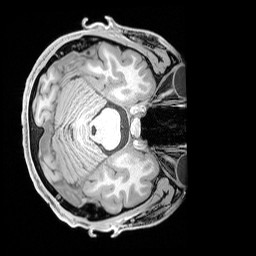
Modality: T1w
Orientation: axial
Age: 27
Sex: male
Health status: healthy
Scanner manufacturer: siemens
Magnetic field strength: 3 T
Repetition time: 1.65 s
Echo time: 0.00182 s